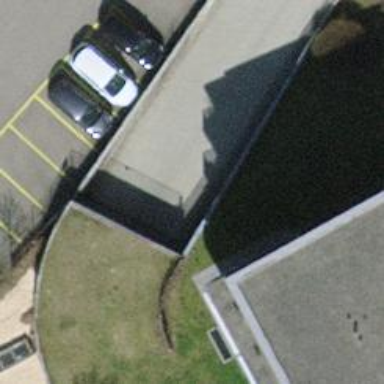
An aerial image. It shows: Parking entrance.